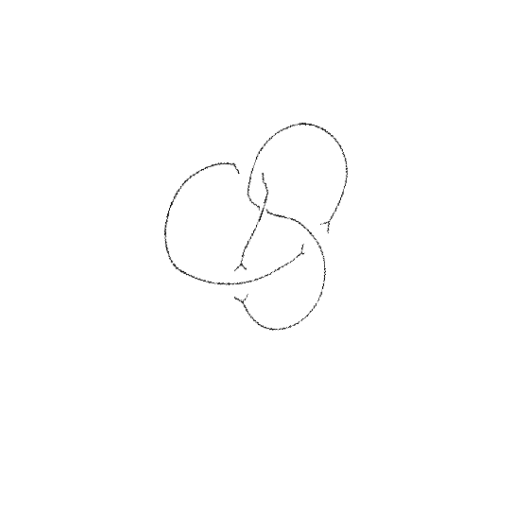
Crossing number: 4